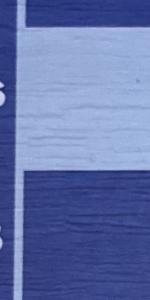
Label: Empty